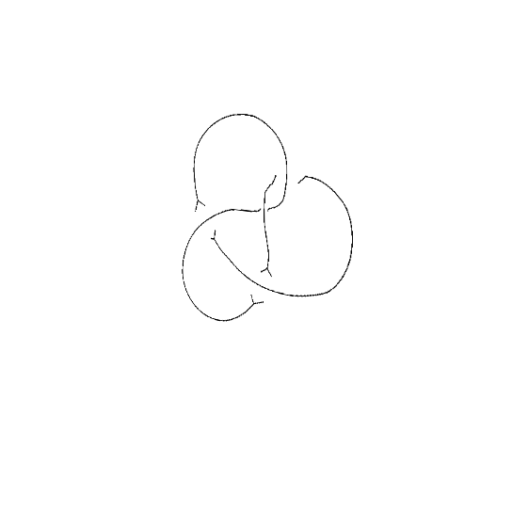
Crossing number: 4